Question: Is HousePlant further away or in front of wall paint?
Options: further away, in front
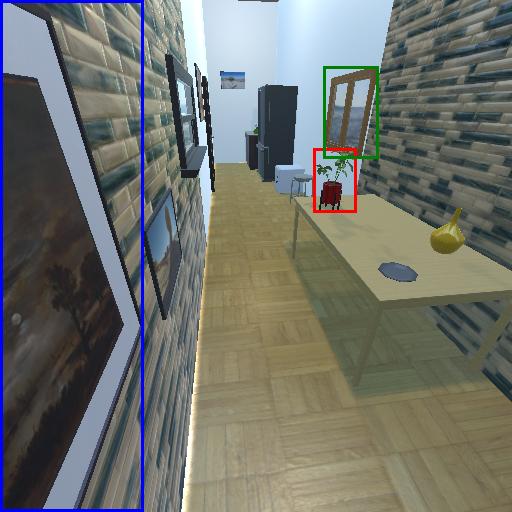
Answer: further away